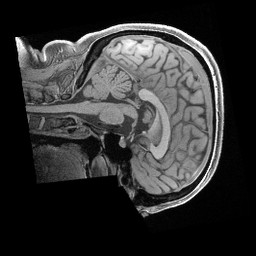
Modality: T1w
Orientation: sagittal
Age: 47
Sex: female
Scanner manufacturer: siemens
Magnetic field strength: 3 T
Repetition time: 2.4 s
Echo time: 0.00241 s